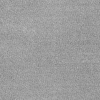
Atmospheric dust classification: not_dusty